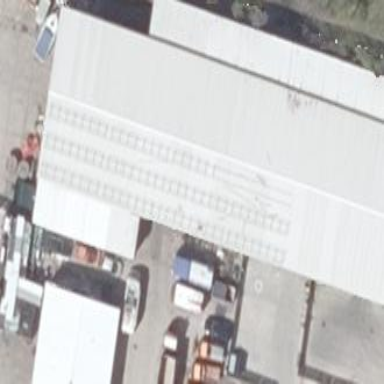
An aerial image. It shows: Industrial building.